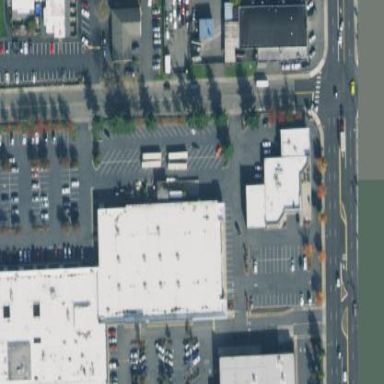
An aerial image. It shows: Department store building.